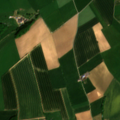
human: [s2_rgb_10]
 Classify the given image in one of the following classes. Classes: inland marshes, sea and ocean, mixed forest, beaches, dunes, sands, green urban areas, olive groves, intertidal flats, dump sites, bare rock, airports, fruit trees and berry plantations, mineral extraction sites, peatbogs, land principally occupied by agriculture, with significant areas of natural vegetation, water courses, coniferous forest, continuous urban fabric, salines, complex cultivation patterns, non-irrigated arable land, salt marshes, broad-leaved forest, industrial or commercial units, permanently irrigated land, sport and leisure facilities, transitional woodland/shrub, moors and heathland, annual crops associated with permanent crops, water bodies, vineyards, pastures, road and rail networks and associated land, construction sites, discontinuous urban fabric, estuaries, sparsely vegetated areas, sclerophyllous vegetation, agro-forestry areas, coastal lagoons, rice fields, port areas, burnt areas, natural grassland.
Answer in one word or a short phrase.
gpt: non-irrigated arable land, pastures, mixed forest